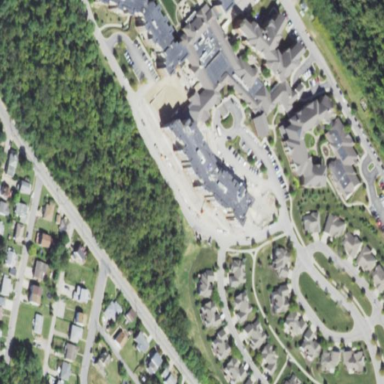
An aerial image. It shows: Nursing home.